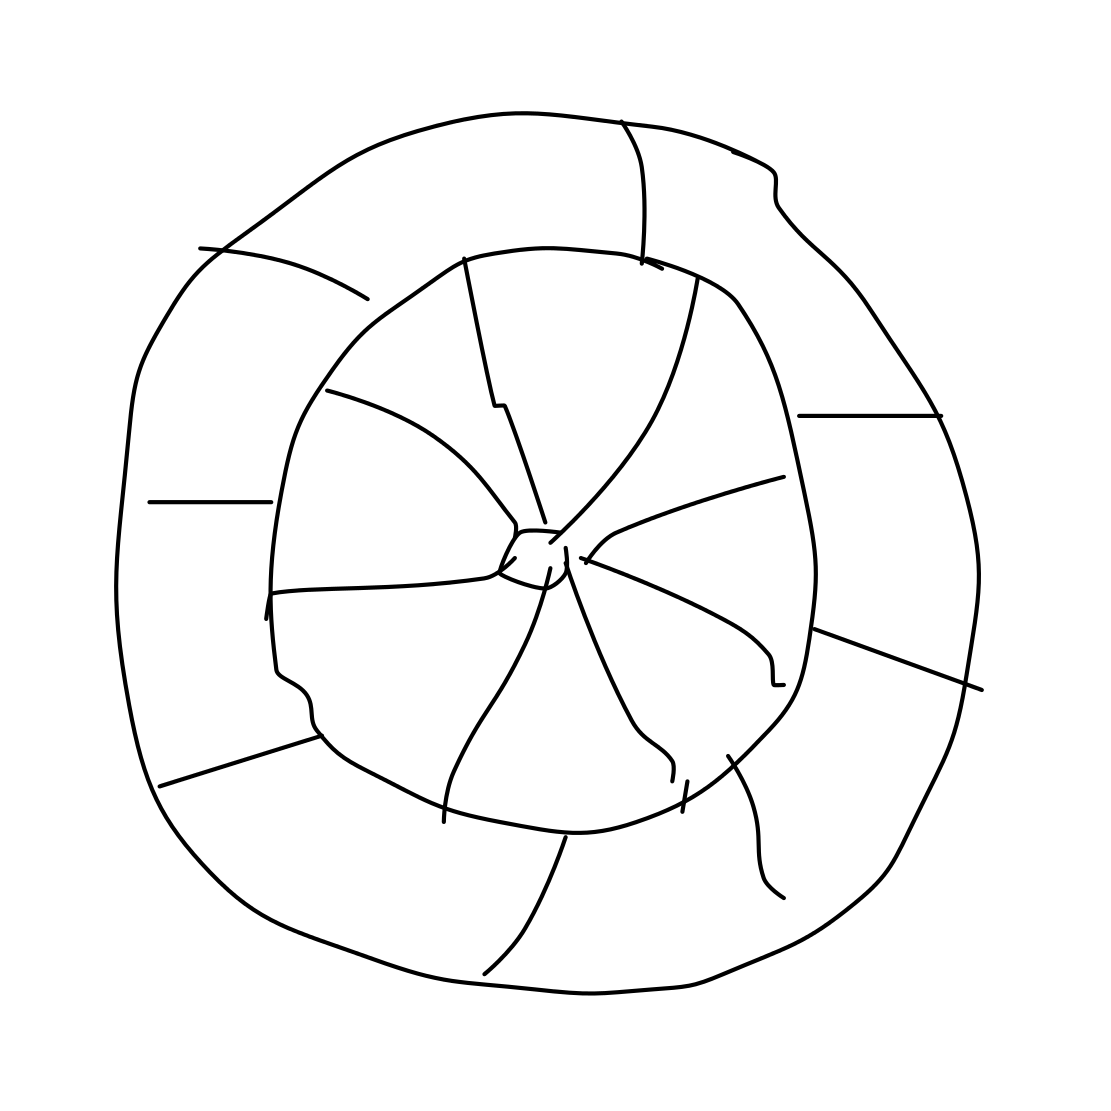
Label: wheel